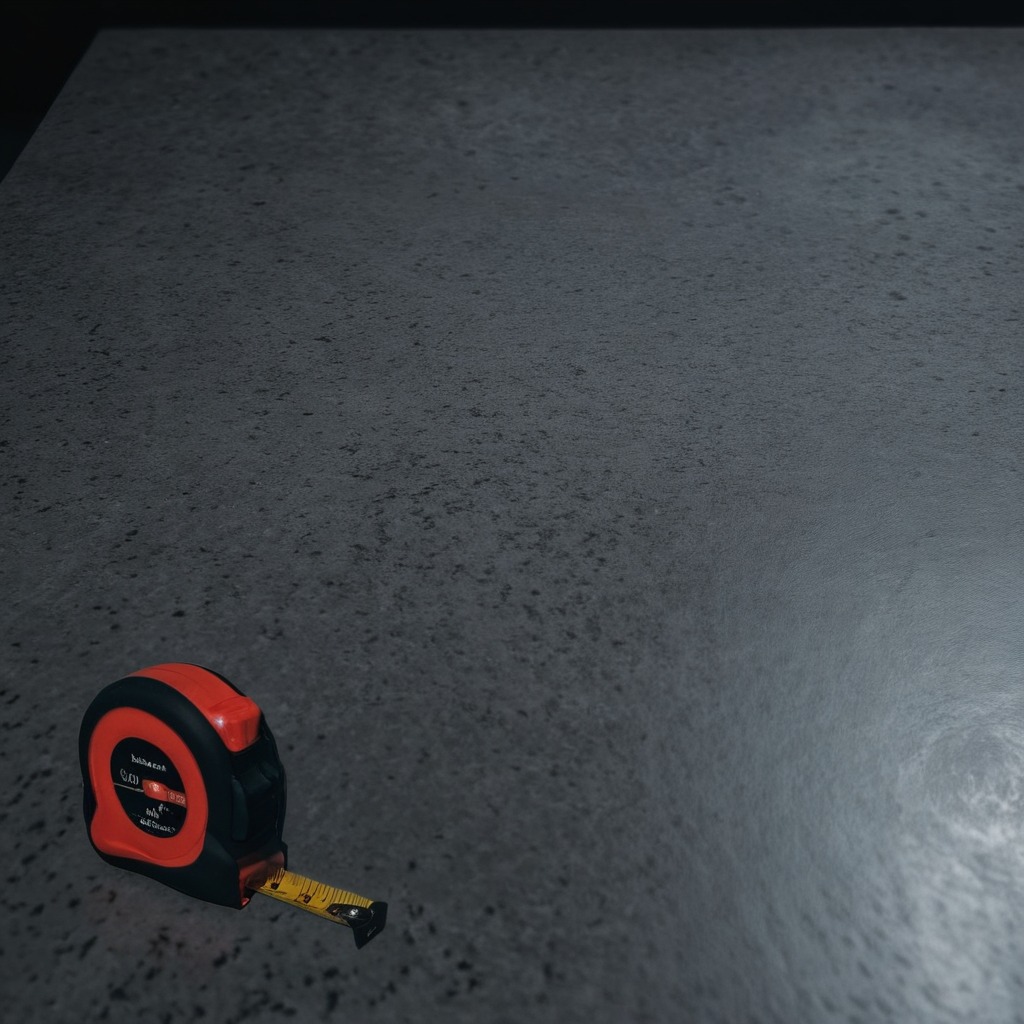
A measuring tape lies on a clean granite table inside a workshop at night dim ambient light soft shadows worn but